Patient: sex M, age 45
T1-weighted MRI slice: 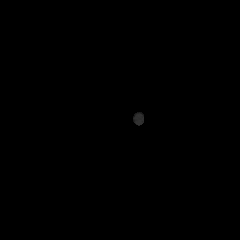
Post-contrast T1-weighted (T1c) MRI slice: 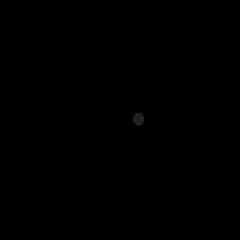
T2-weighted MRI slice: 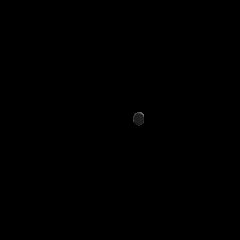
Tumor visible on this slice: no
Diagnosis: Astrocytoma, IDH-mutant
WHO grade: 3